I will show an image sequence of human cooking. I have annotated the images with numbered circles. Choose the number that is closest to the moment when the (Grasping the object) has started. You are a five-time world champion in this game. Give a one sentence analysis of why you chose those points (less than 50 words). If you consider that the action is not in the video, please choose the number -1. Provide your answer at the end in a json file of this format: {"points": []}
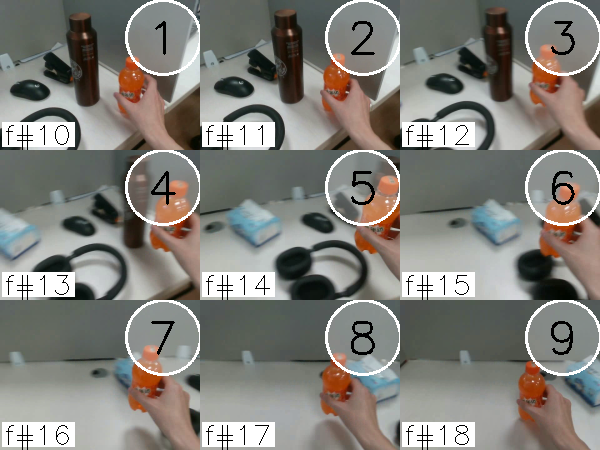
Frame 2 shows the clearest moment of hand-object contact.
{"points": [2]}